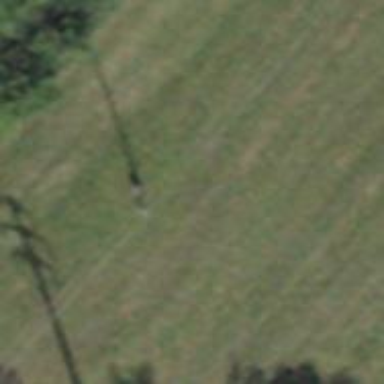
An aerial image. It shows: Power pole.